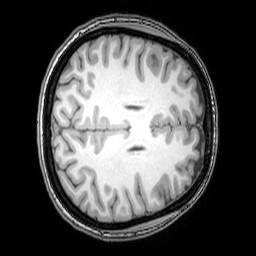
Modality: T1w
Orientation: axial
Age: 24
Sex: female
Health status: healthy
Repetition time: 0.081 s
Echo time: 0.037 s